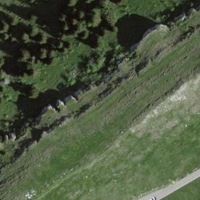
EUNIS habitat code: 23
Species observed at this site:
Noccaea montana